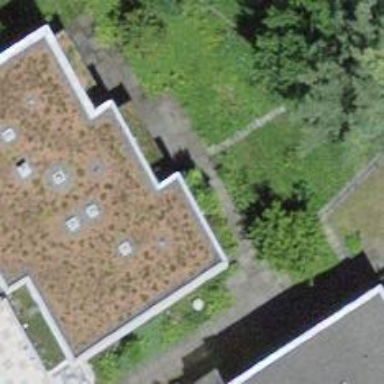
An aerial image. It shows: Residential building.